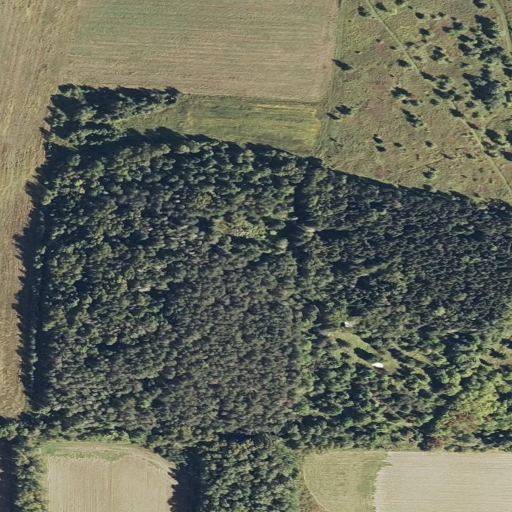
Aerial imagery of mountain in Maine named Adams Mountain containing evergreen forest, mixed forest, pasture, cultivated crops, and deciduous forest